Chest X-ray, PA view. Patient: 25 years old, sex M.
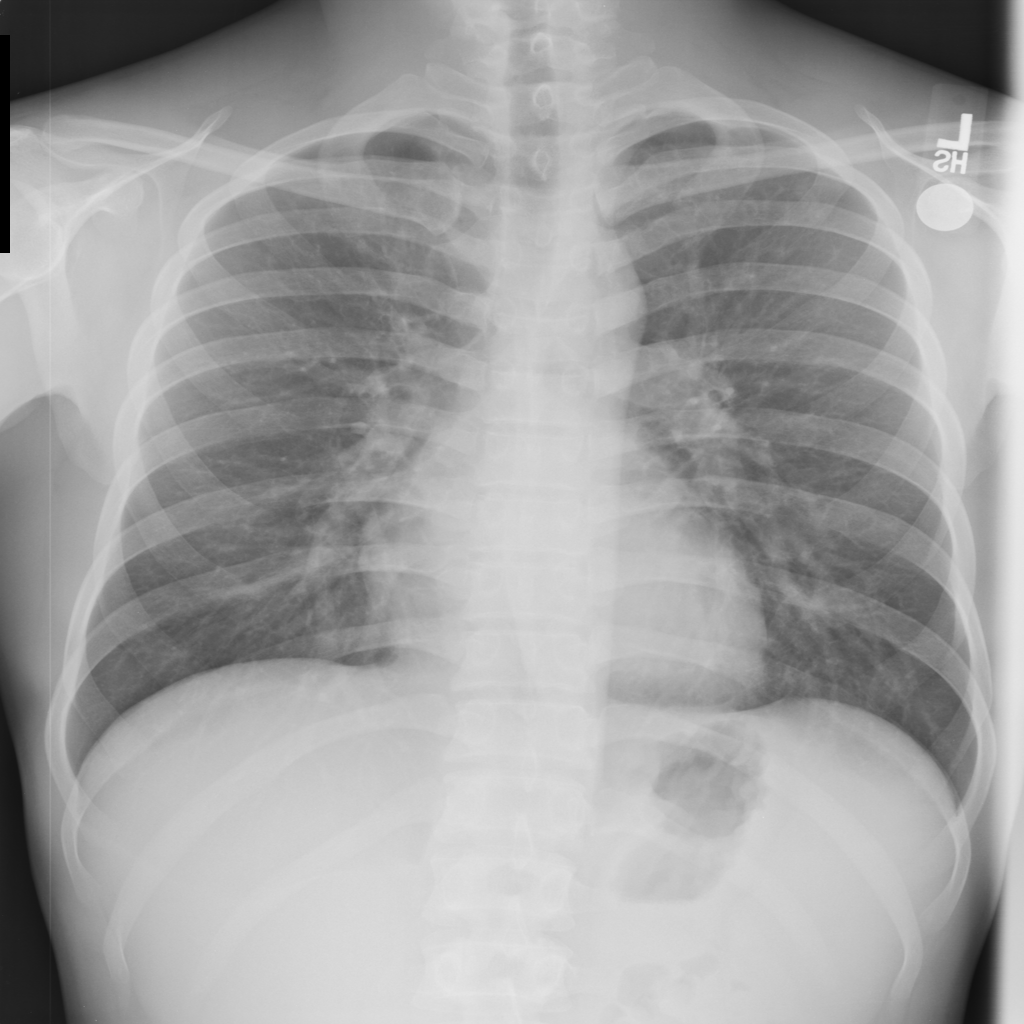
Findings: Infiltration